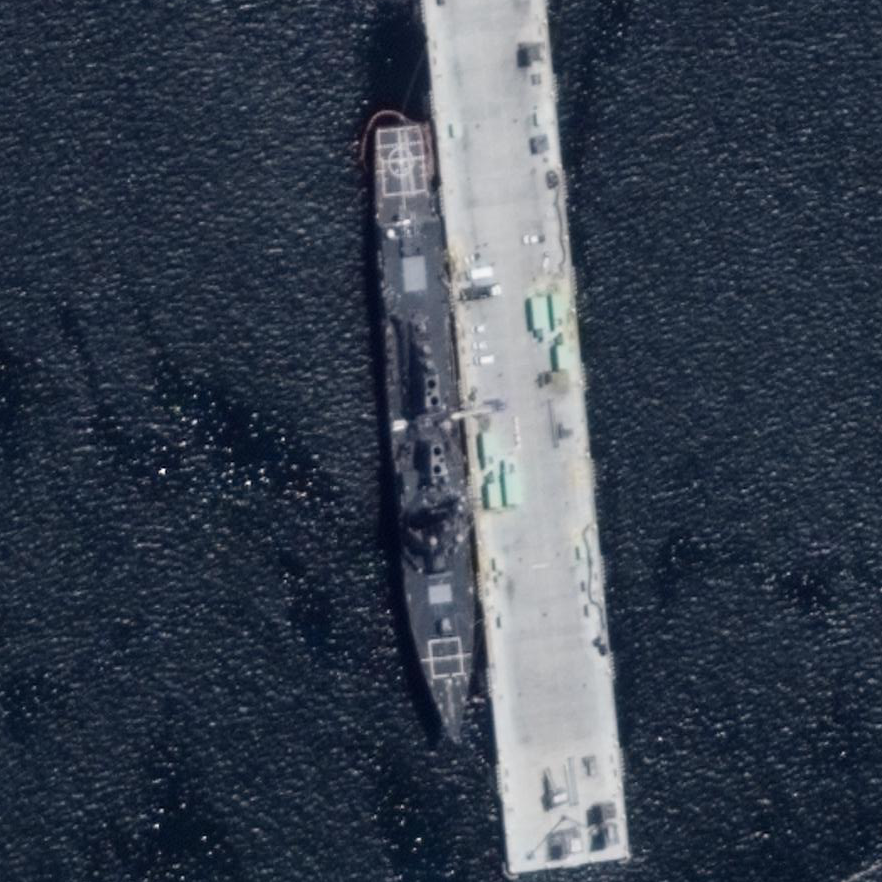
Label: destroyer